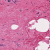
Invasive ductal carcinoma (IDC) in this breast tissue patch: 0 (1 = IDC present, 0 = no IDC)